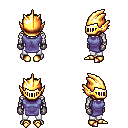
a pixel art fantasy rpg character, male body template, skeleton, chain tabard jacket, white pants, plain hairstyle, gold helm, metal gloves, gold boots, four views (front, back, left, right), 2x2 character sprite sheet, small pixel art, hard edges, no anti-aliasing